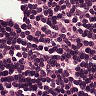
Metastatic tissue present: no